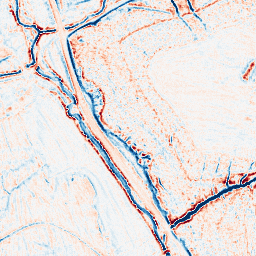
Category: edge_preserving
Decomposition family: bilateral
Decomposition parameters: d: 9
sigma_color: 75
sigma_space: 25
Upsampling method: fft_zeropad
Upsampling parameters: scale: 2
Upsampling scale: 2